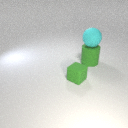
large cyan rubber sphere above large green rubber cylinder